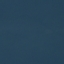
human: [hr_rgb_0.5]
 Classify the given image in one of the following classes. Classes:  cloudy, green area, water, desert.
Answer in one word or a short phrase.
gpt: water